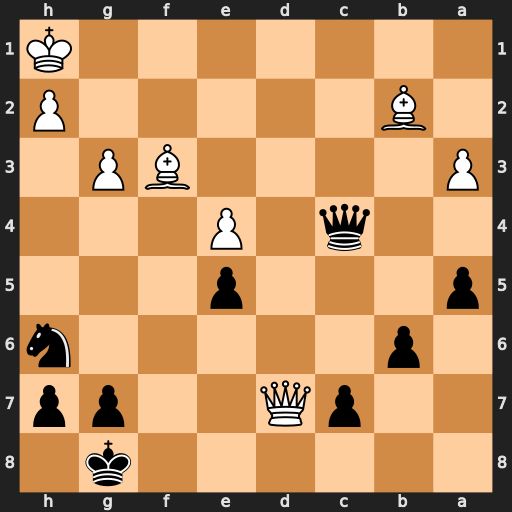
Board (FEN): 6k1/2pQ2pp/1p5n/p3p3/2q1P3/P4BP1/1B5P/7K
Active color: b
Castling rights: -
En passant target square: -
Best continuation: Qf1#